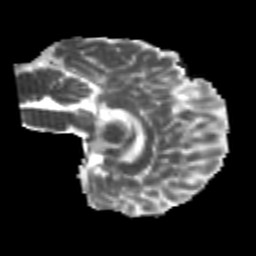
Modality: MD
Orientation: sagittal
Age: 21
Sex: male
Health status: healthy
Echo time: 0.074 s